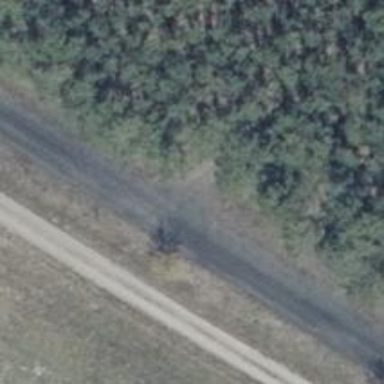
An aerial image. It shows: Dirt track with grade 4 surface.